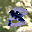
Label: 8